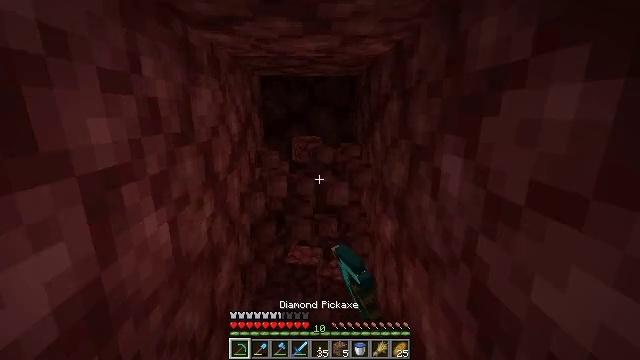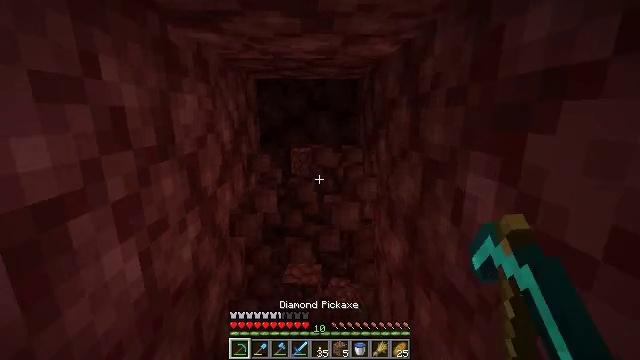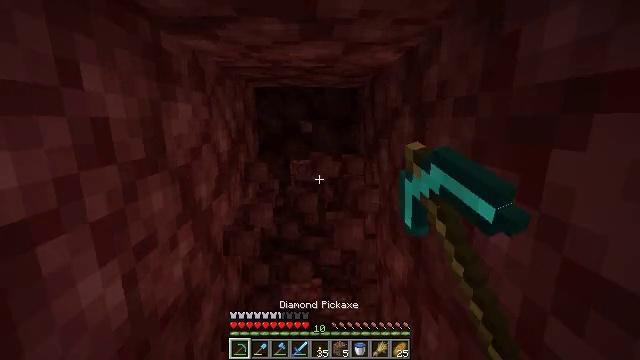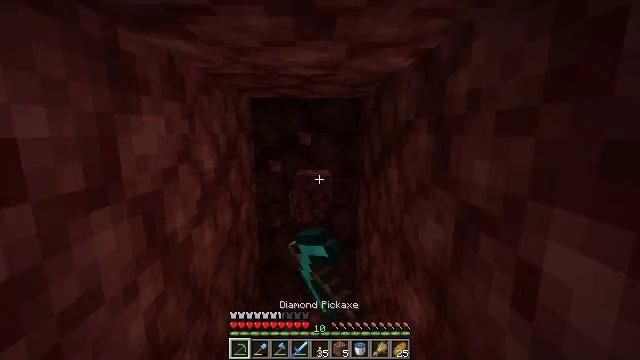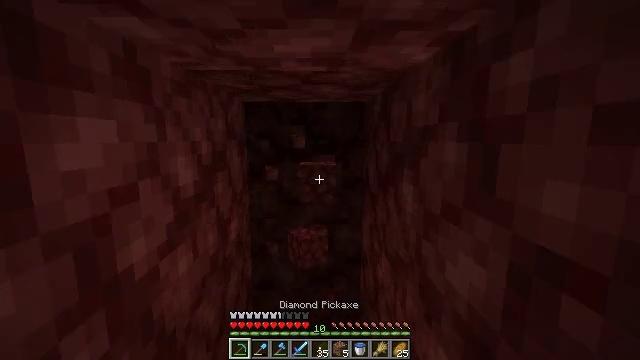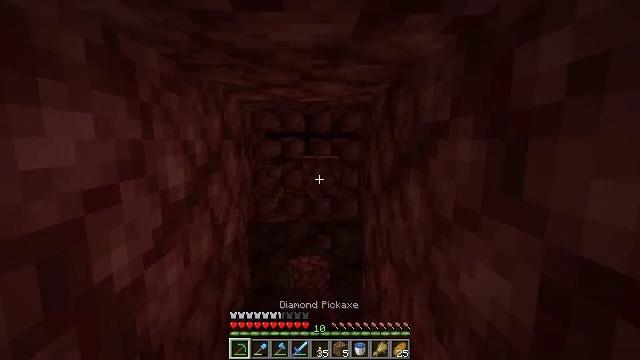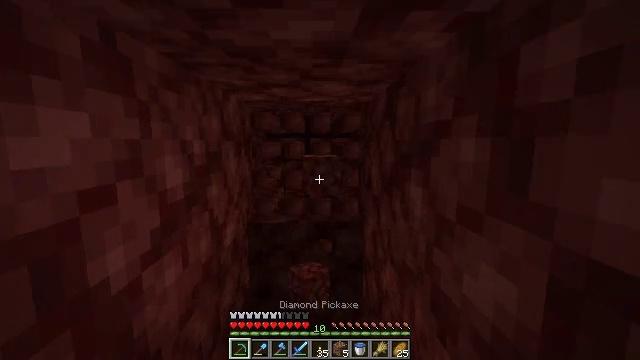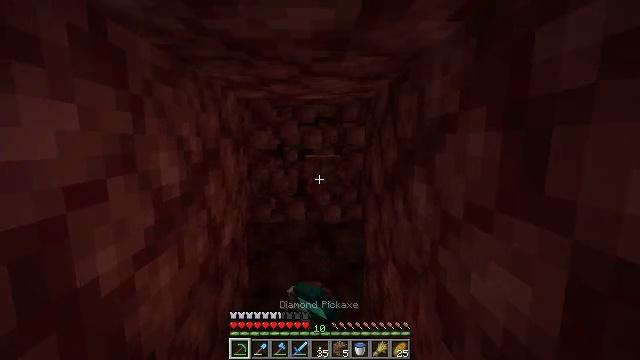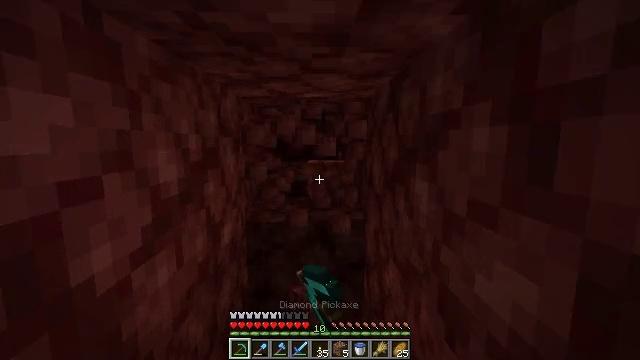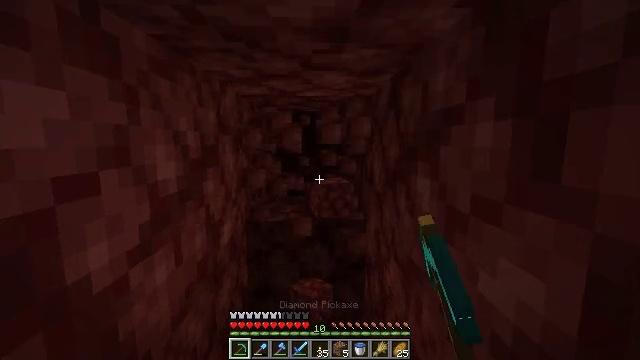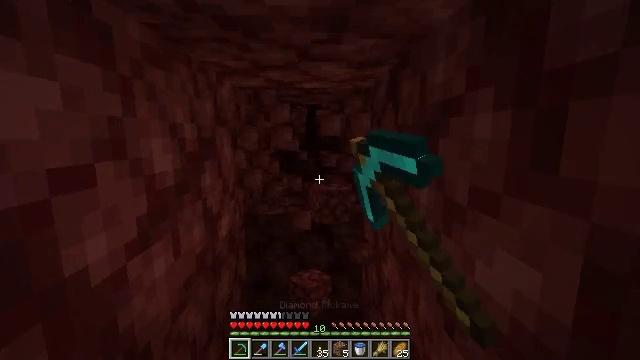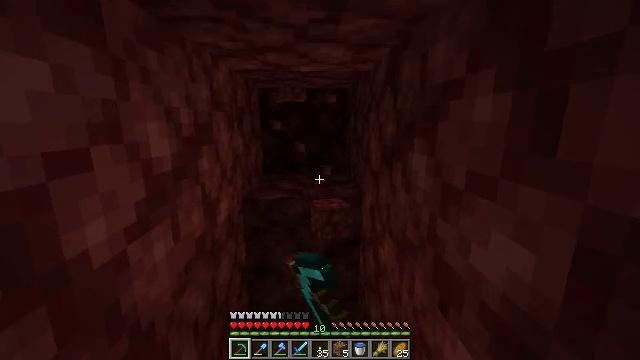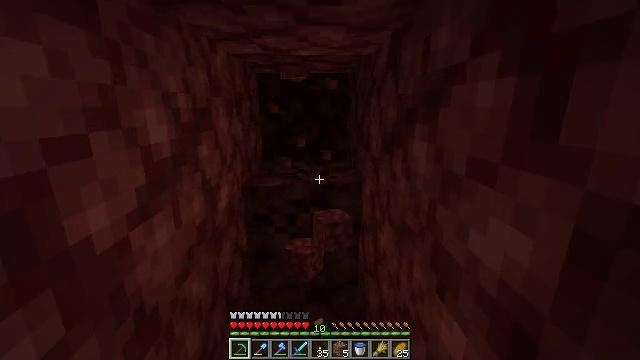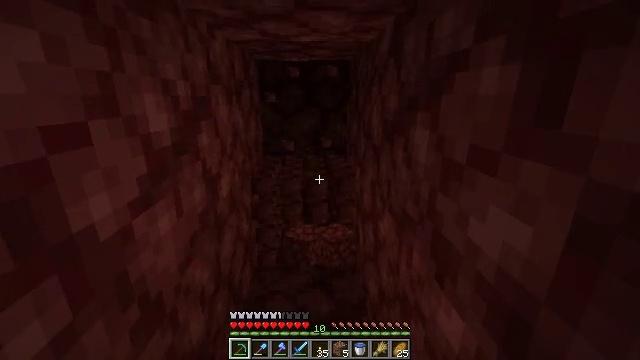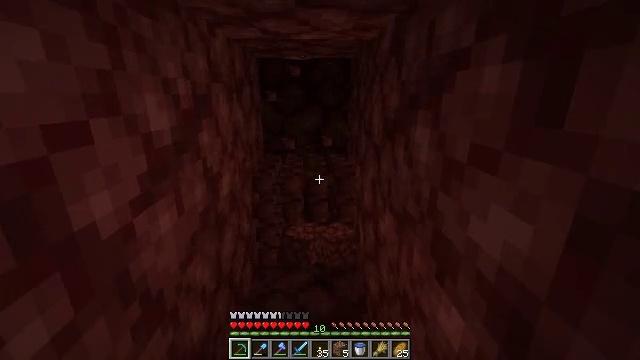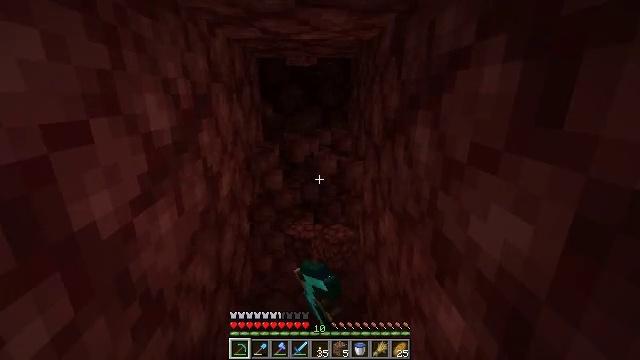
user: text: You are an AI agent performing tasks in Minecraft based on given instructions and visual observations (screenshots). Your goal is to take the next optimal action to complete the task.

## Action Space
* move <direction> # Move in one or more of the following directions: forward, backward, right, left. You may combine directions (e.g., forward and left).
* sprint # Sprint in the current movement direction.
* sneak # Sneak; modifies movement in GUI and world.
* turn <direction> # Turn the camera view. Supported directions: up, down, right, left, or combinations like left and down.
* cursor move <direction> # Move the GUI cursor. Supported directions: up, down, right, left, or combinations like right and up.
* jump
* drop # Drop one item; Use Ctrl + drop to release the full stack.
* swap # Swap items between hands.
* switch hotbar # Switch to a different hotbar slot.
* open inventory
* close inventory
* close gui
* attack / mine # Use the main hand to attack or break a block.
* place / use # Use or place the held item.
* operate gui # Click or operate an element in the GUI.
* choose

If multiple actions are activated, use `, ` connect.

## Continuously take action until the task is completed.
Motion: motion action
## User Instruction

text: Collect netherrack in the Nether.
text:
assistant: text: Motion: move forward, attack / mine
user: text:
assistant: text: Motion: move forward, turn up, attack / mine
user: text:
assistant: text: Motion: move forward, turn up, attack / mine
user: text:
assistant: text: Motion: turn up, attack / mine
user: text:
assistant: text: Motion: attack / mine
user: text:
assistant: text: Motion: attack / mine
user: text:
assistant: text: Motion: attack / mine
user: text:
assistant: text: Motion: attack / mine
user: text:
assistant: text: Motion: attack / mine
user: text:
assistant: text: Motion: turn down, attack / mine
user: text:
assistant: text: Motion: turn down, attack / mine
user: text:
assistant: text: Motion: turn down, attack / mine
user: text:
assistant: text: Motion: turn down, attack / mine
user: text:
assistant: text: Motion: attack / mine
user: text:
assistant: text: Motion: attack / mine
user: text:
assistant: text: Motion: attack / mine
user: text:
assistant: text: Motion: move forward, attack / mine
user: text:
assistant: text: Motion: move forward, turn left and up, attack / mine
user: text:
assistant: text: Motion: move forward, turn up, attack / mine
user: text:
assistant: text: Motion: move forward, turn up, attack / mine
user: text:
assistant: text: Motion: move forward, turn up, attack / mine
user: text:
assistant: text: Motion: move forward, attack / mine
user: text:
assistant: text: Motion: attack / mine
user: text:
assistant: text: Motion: attack / mine
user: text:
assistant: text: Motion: attack / mine
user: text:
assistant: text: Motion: attack / mine
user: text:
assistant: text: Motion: turn down, attack / mine
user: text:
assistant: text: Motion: turn down, attack / mine
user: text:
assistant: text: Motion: turn down, attack / mine
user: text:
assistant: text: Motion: turn down, attack / mine